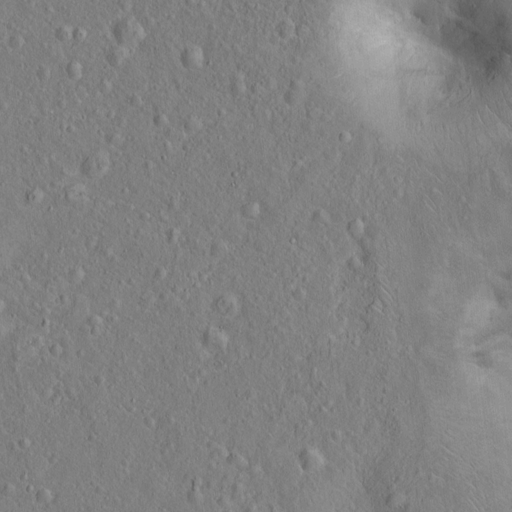
Objects detected: cone, cone